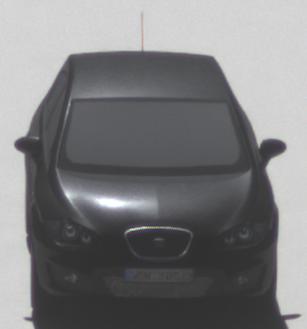
Make: SEAT
Model: Leon 1.4
Detailed model: Leon (1P)
Model produced from: 2009/04
Model produced until: 2010/08
Doors: 5
Color: black
Road condition: dry road
Daytime: midday
Contrast: high contrast